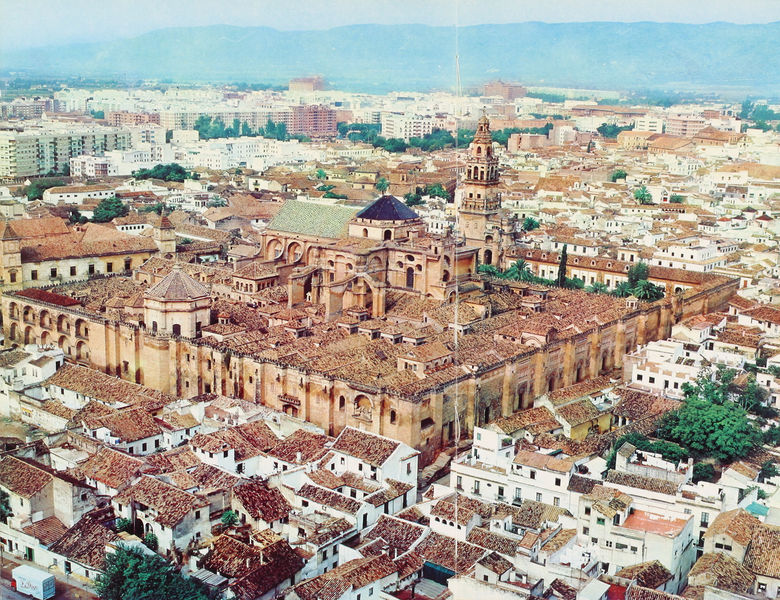
Titel: Die Moschee von Cordoba
Institution: Cordoba
Schlagwörter: baum, berg, blau, gemälde, himmel, bäume, grün, kirchturm, stadt, weiss, dach, rot, alt, architektur, horizont, häuser, kirche, turm, italien, berge, gebirge, dächer, giebel, mauer, platz, tor, foto, fotografie, photographie, kloster, rechteck, türme, palast, palazzo, dom, festung, geborge, photo, tore, streben, ziegeldächer, kastell, altstadt, hochhäuser, italienisch, palzzo, südeuropa, dachlandschaft, giebeldächer, rote mauern, nerg, wertstadt, plattenlauten